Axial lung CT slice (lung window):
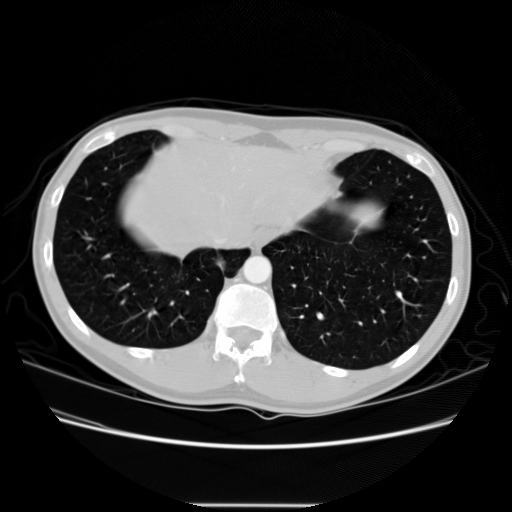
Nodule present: no